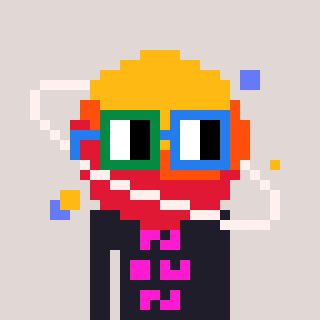
a pixel art character with square green and blue glasses, a saturn-shaped head and a grayscale-colored body on a warm background